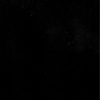
Label: dusty